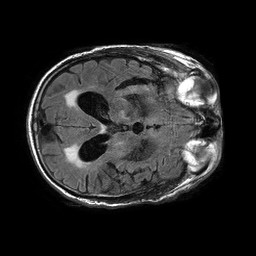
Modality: FLAIR
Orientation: axial
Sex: male
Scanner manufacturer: philips
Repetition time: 11 s
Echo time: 0.125 s